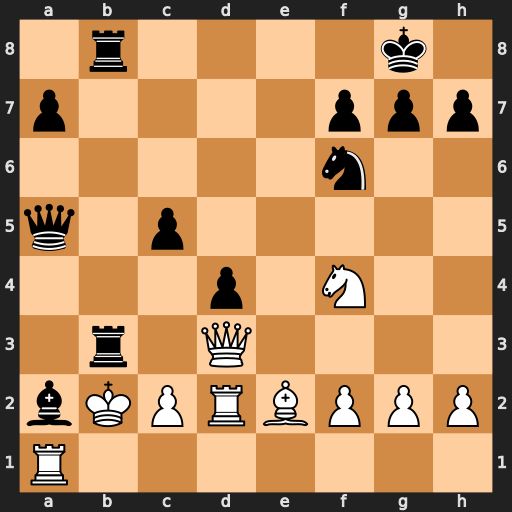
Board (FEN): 1r4k1/p4ppp/5n2/q1p5/3p1N2/1r1Q4/bKPRBPPP/R7
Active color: w
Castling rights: -
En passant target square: -
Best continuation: cxb3 Rxb3+ Qxb3 Qxd2+ Qc2